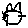
Label: cat